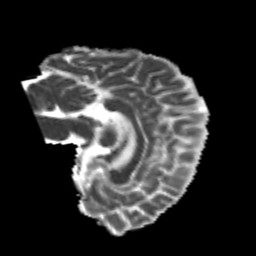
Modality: MD
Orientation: sagittal
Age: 20
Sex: female
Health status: healthy
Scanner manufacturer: philips
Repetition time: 7.391 s
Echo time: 0.08599 s